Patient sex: M
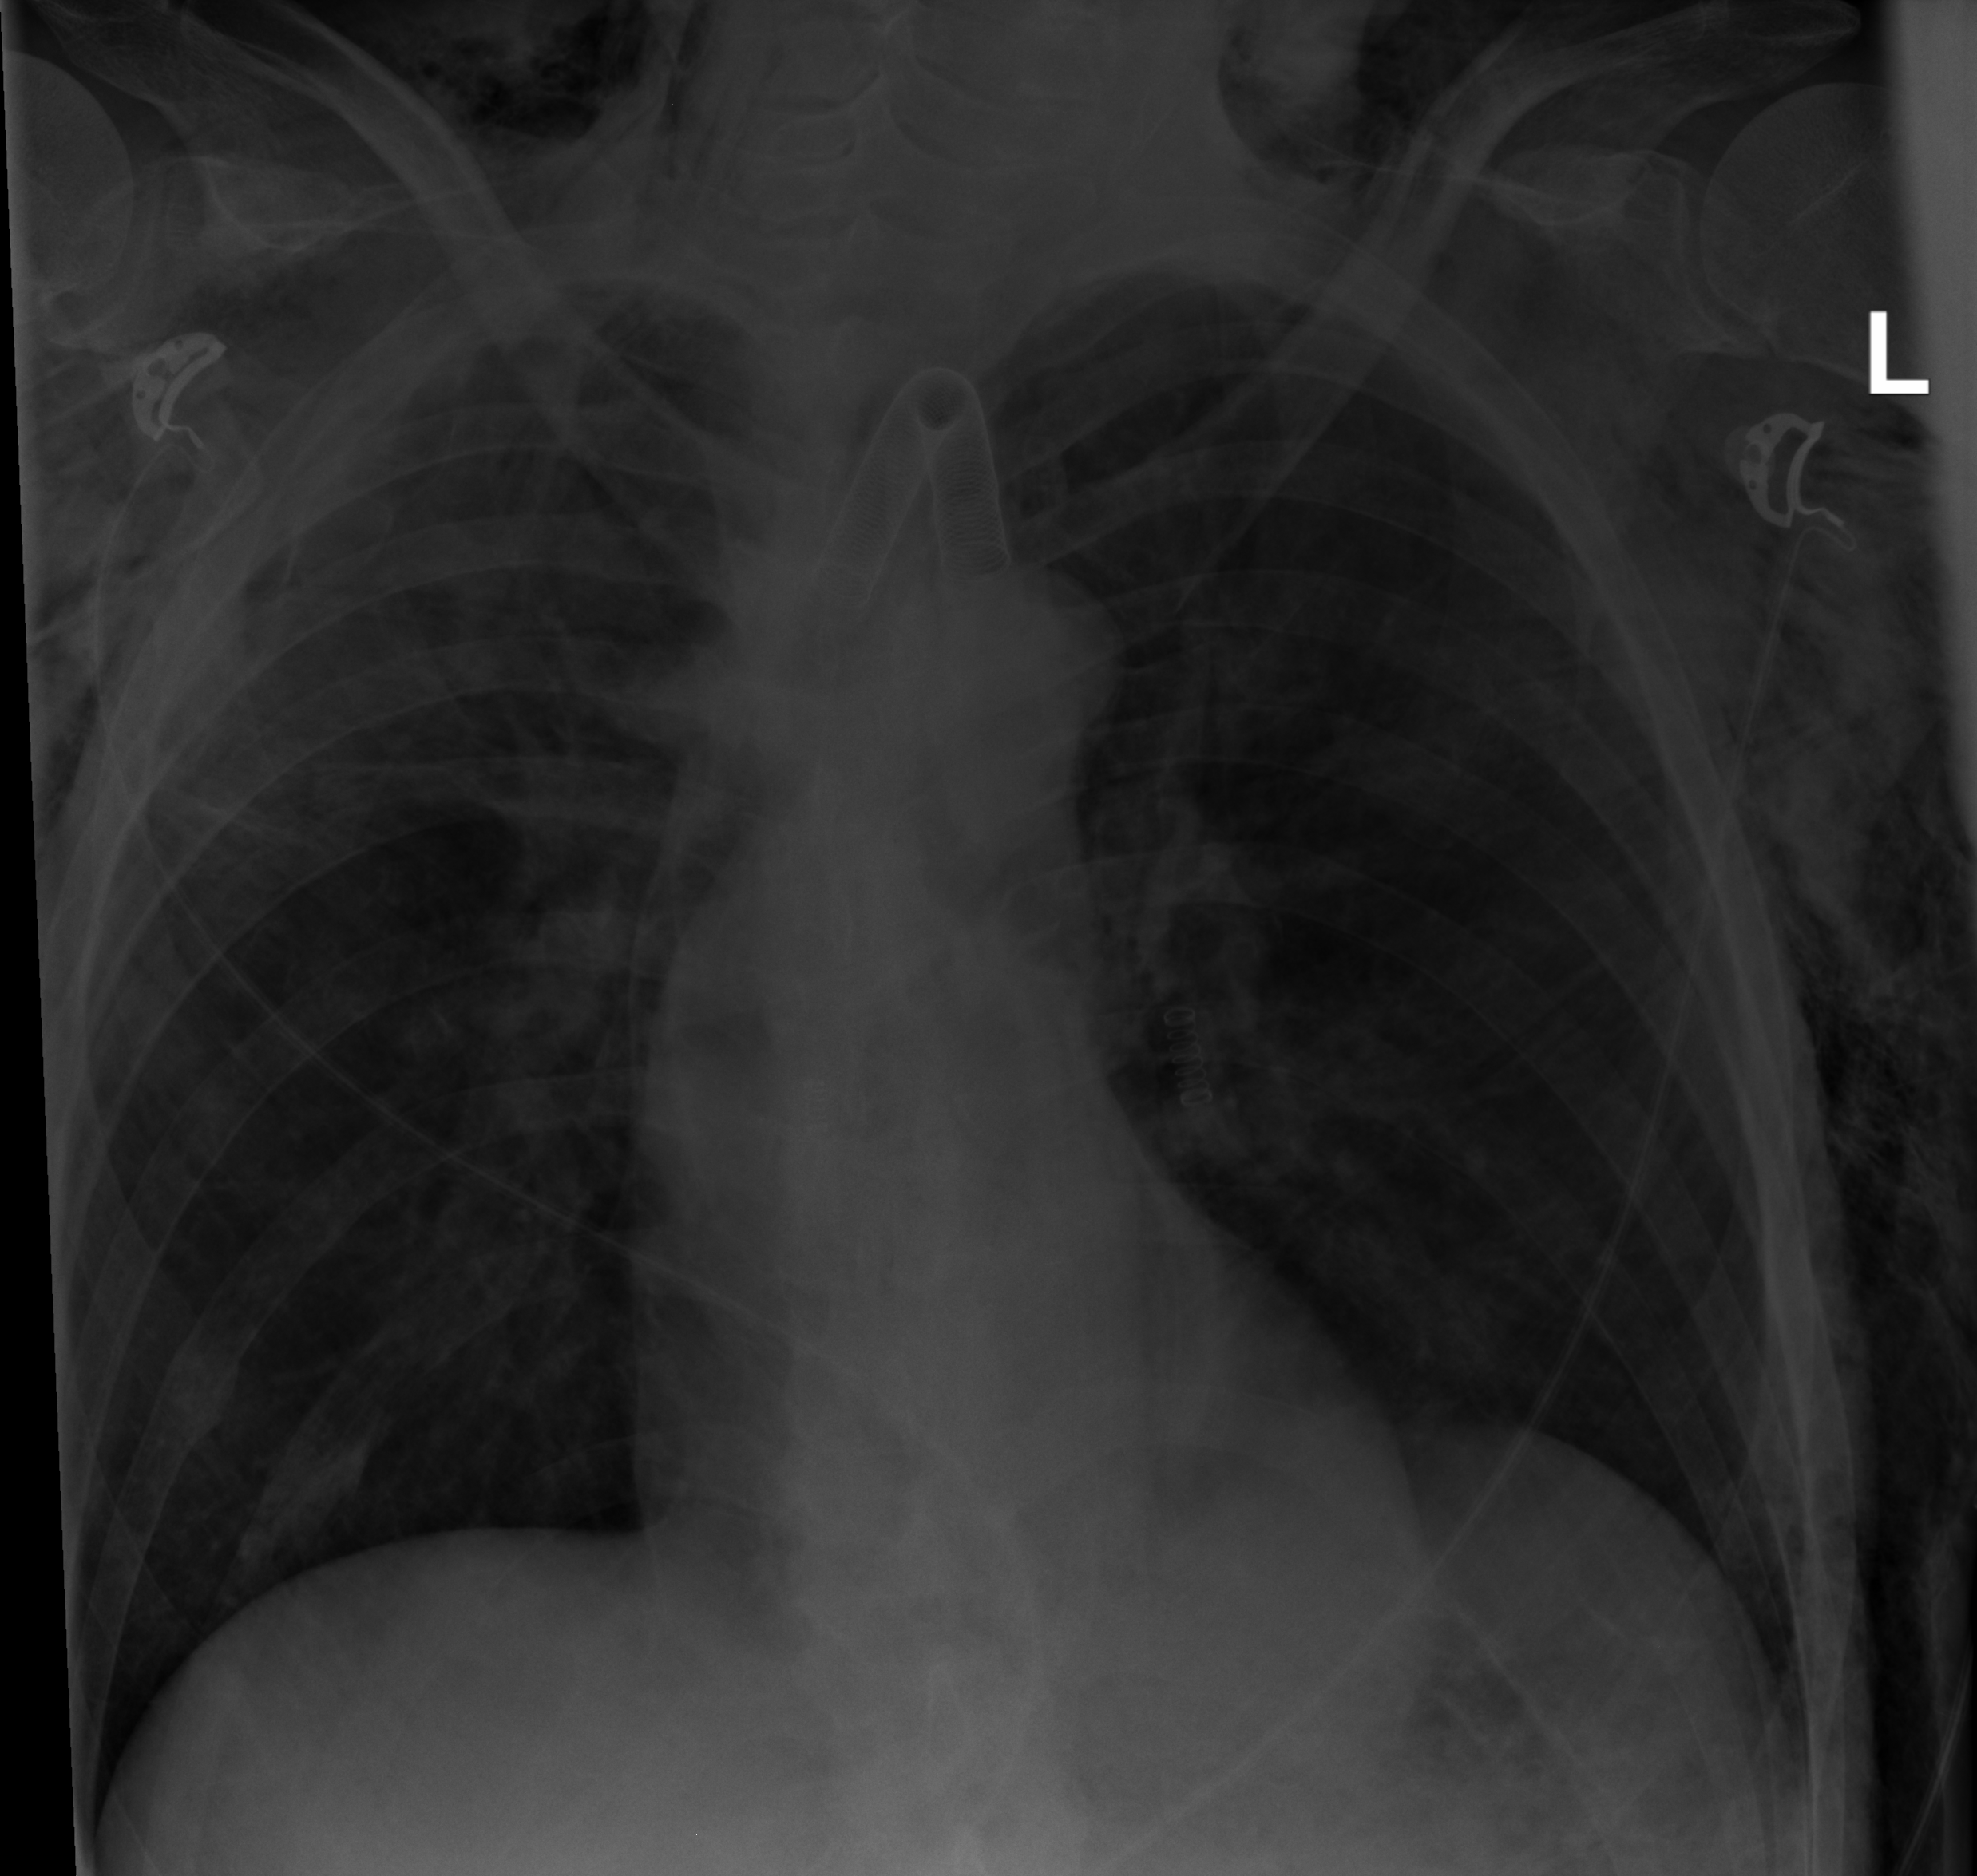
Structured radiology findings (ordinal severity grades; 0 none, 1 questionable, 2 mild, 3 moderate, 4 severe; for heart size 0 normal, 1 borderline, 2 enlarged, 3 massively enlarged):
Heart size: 0
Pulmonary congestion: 0
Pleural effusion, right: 0
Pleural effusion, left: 0
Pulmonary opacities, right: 0
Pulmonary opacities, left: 0
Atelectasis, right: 2
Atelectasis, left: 0